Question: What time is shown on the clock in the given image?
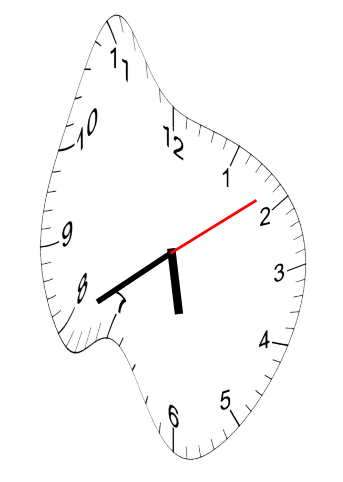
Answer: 05:40:09